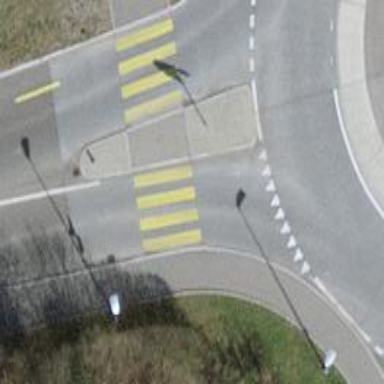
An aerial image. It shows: Pedestrian crossing with zebra markings on footway.